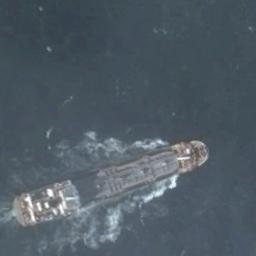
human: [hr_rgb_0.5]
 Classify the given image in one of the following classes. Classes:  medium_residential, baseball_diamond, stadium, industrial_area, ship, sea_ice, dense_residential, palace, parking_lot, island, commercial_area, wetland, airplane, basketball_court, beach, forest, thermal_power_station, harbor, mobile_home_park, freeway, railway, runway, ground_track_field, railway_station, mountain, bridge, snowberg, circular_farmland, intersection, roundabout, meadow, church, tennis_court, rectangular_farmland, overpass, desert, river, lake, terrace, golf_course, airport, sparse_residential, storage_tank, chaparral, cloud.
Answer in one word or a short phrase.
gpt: ship